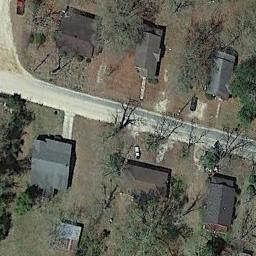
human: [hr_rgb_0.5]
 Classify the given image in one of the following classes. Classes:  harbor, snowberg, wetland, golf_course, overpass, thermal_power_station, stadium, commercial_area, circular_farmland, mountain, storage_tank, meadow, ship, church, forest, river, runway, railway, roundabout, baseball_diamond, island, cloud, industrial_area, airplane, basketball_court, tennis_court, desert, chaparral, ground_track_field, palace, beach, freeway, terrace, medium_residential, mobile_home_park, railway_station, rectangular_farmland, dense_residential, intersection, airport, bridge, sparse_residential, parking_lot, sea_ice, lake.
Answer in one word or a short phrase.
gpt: medium_residential